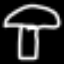
Label: mushroom